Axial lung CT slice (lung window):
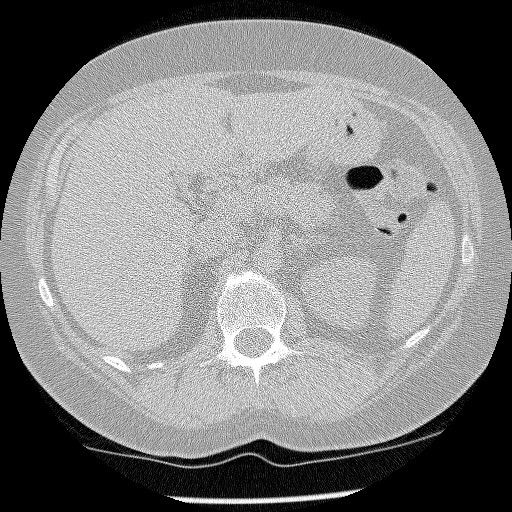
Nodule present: no